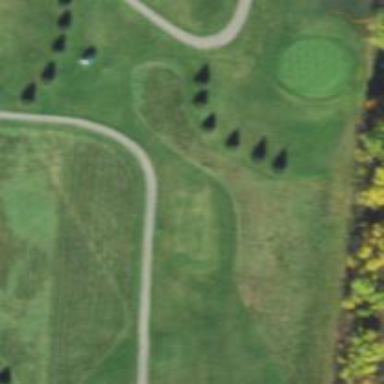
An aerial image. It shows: Golf tee.